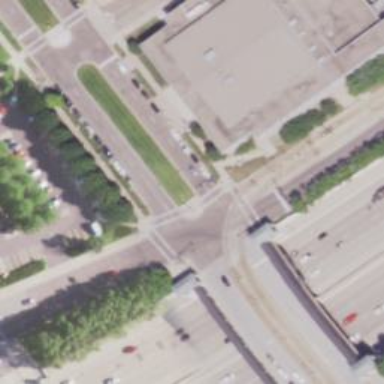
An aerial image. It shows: Railway crossing.